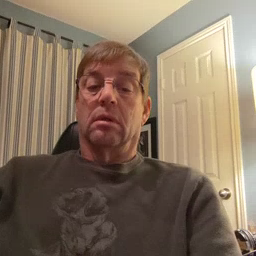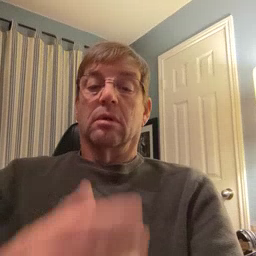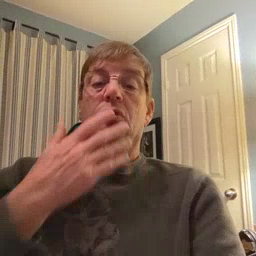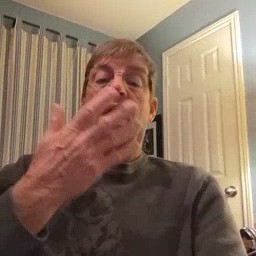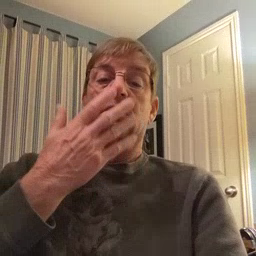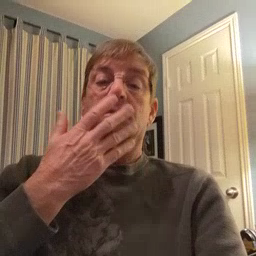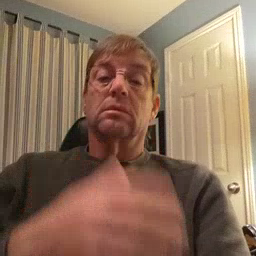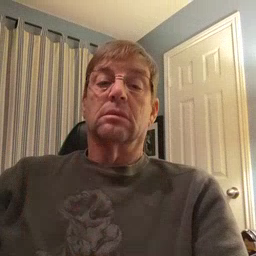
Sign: grass